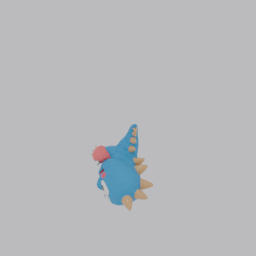
Label: animals